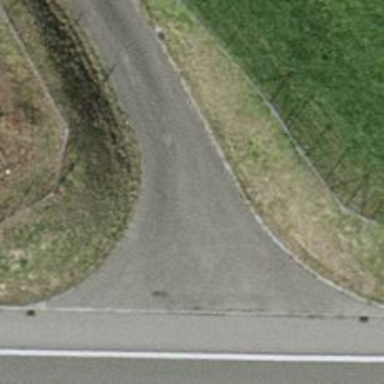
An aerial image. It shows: Paved track with grade1 quality.